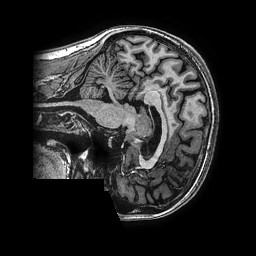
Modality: T1w
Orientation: sagittal
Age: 23
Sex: female
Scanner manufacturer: ge
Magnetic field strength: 3 T
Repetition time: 0.00766 s
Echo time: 0.003476 s